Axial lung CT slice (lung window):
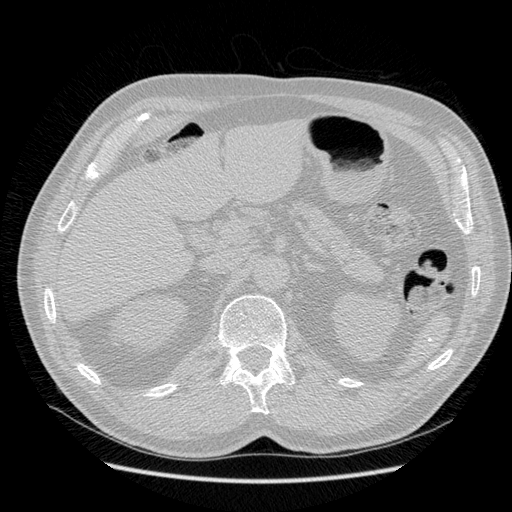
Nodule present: no